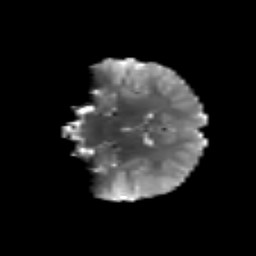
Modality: T2w
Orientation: coronal
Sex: male
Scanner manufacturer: siemens
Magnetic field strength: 3 T
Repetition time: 5 s
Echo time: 0.071 s